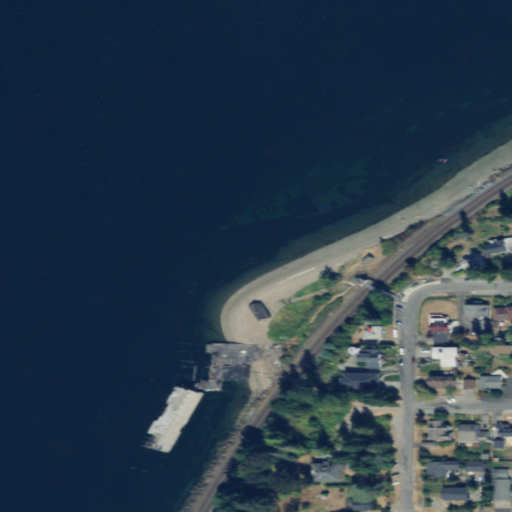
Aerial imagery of cape in Washington named Gordon Point containing open water, barren land, low intensity development, evergreen forest, medium intensity development, and high intensity development